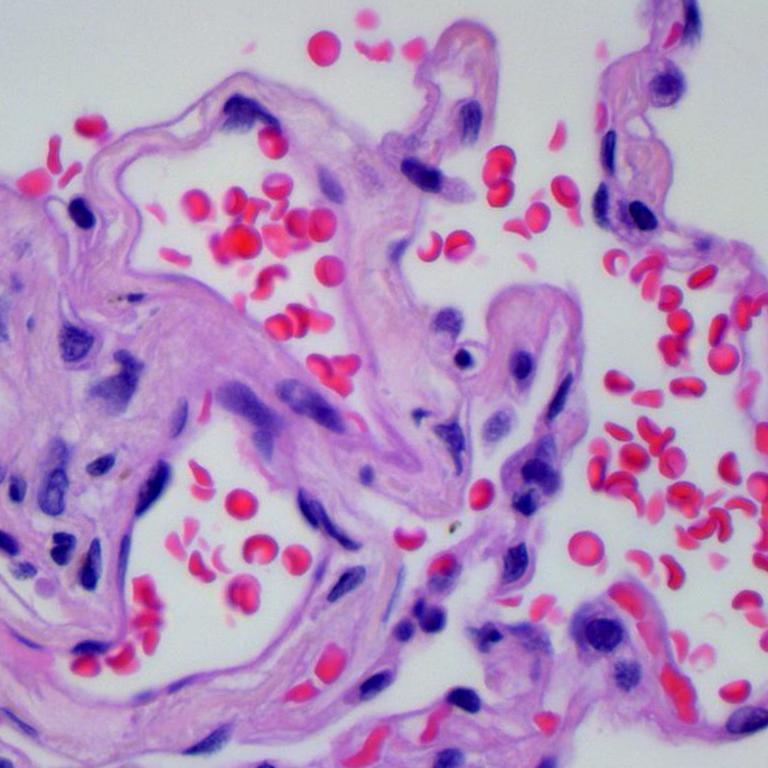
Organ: lung
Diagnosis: benign